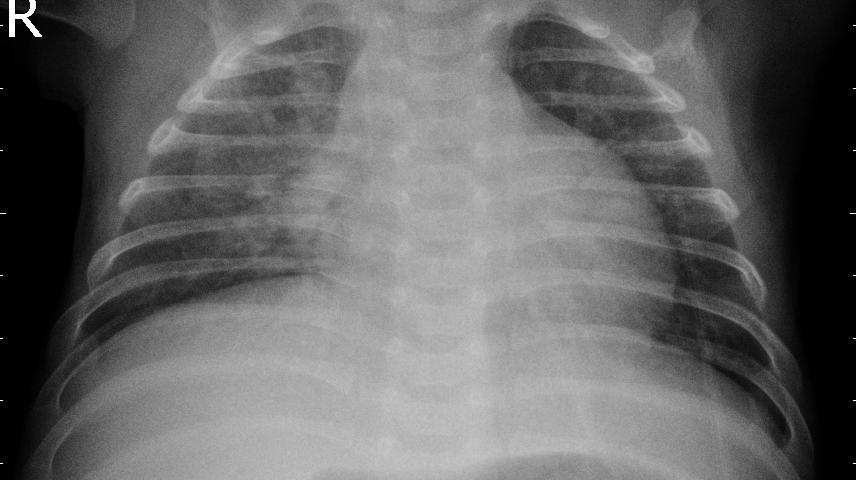
Diagnosis: PNEUMONIA